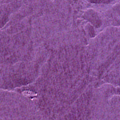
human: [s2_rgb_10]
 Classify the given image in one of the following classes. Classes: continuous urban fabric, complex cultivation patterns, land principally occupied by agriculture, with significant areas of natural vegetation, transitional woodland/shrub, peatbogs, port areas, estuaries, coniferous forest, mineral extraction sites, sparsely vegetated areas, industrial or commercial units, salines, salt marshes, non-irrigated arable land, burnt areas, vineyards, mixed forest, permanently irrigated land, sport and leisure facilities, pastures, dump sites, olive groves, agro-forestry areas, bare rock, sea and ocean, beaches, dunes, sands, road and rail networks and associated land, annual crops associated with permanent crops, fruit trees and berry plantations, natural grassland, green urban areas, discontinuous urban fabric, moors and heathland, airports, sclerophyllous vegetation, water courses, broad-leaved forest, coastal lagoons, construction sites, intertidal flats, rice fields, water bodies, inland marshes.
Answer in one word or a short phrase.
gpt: sea and ocean